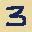
Label: 3